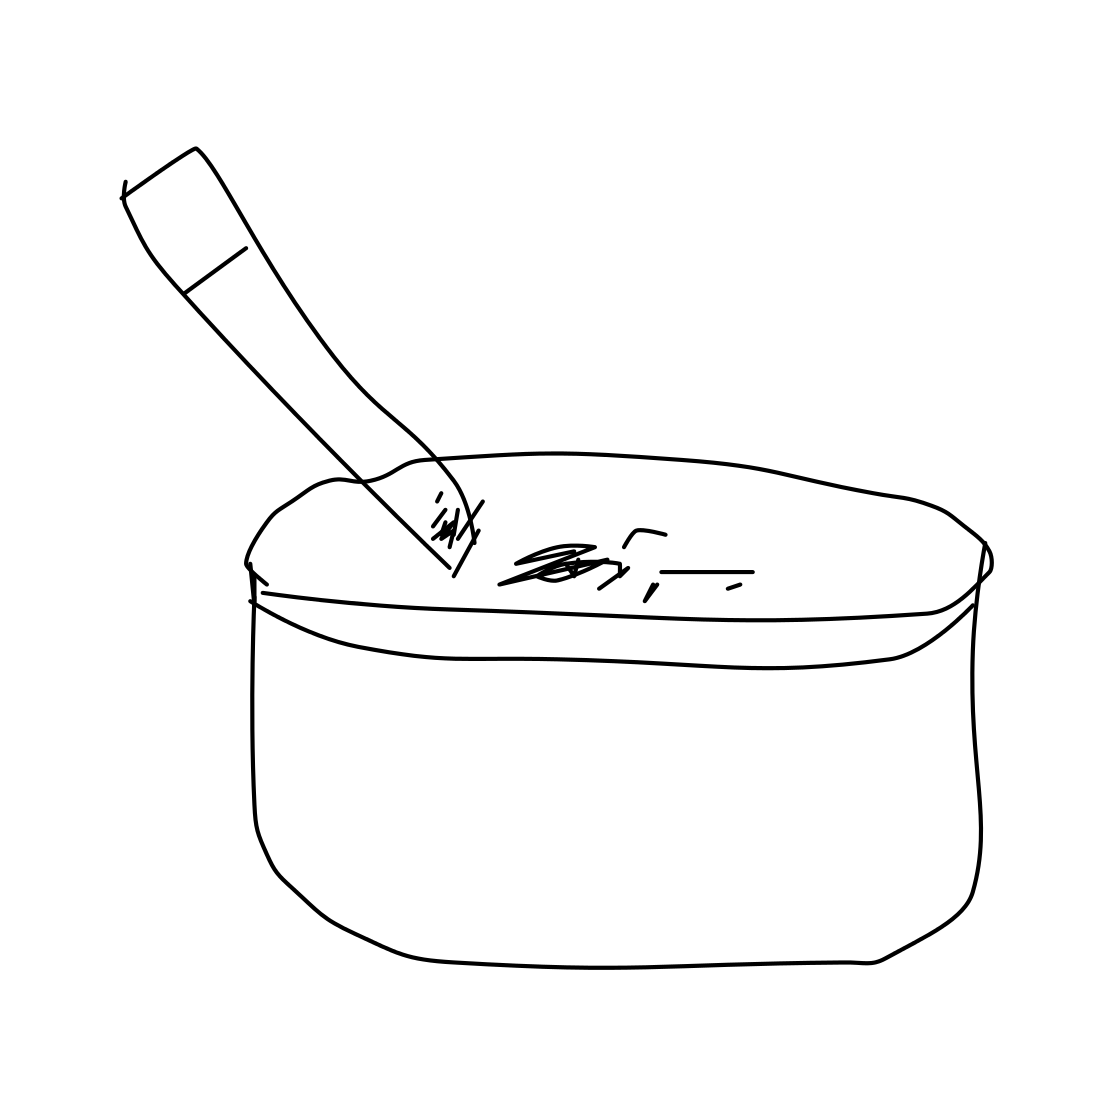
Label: ashtray